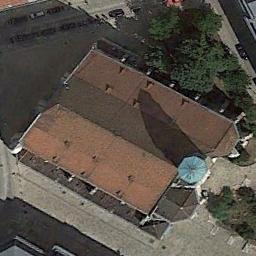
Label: church